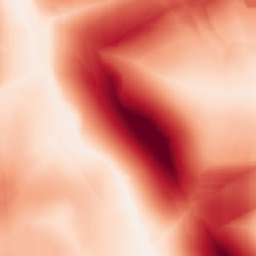
Category: morphological
Decomposition family: morphological_square
Decomposition parameters: operation: gradient
size: 50
Upsampling method: nearest
Upsampling parameters: scale: 4
Upsampling scale: 4